Interaction volume radius: 5 \u00c5
Interaction volume height: 25 \u00c5
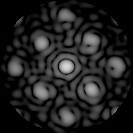
Disorder parameter: 0.2816